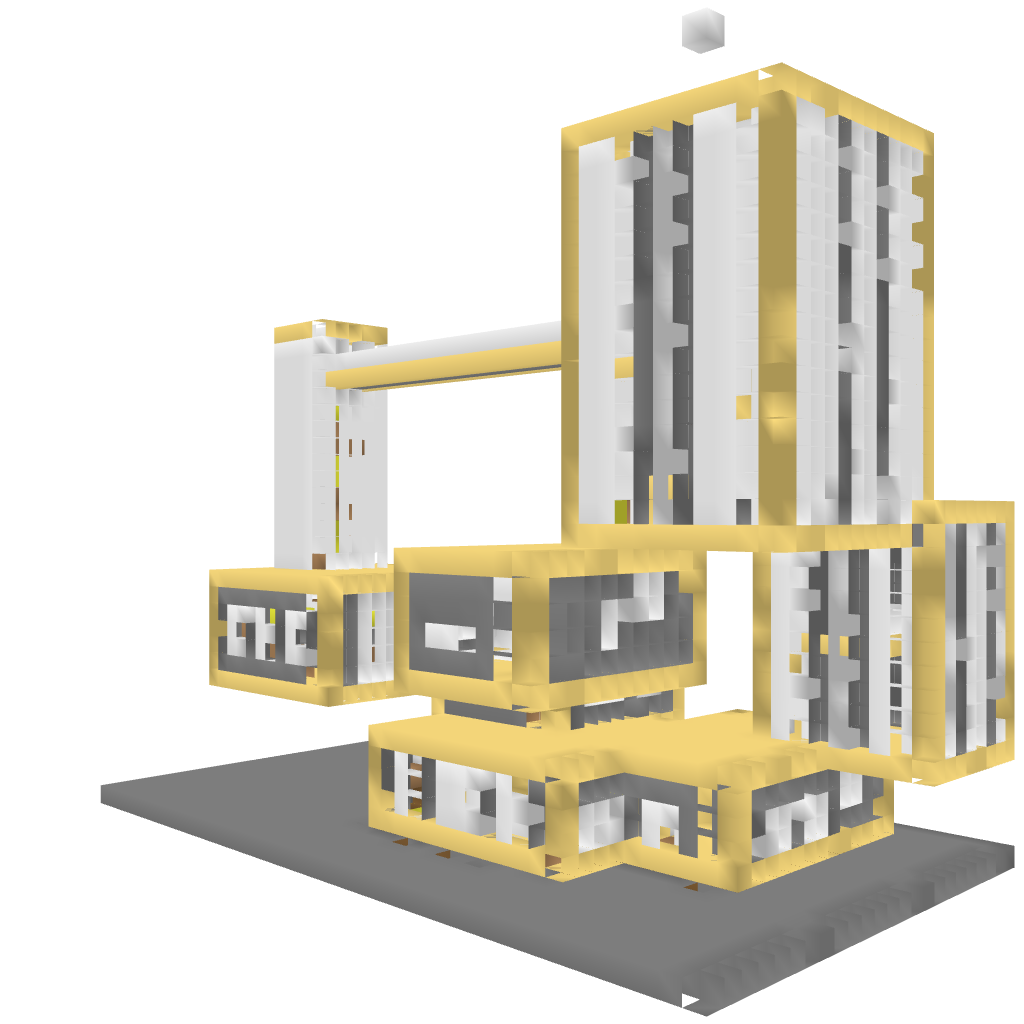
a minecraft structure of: Unamed House high quality